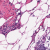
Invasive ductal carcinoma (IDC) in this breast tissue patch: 0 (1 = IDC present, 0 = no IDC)